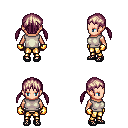
a pixel art fantasy rpg character, female body template, human, light skin, white sleeveless shirt, gold greaves, white blonde twin-tailed hairstyle, gold gloves, ghillies, four views (front, back, left, right), 2x2 character sprite sheet, small pixel art, hard edges, no anti-aliasing